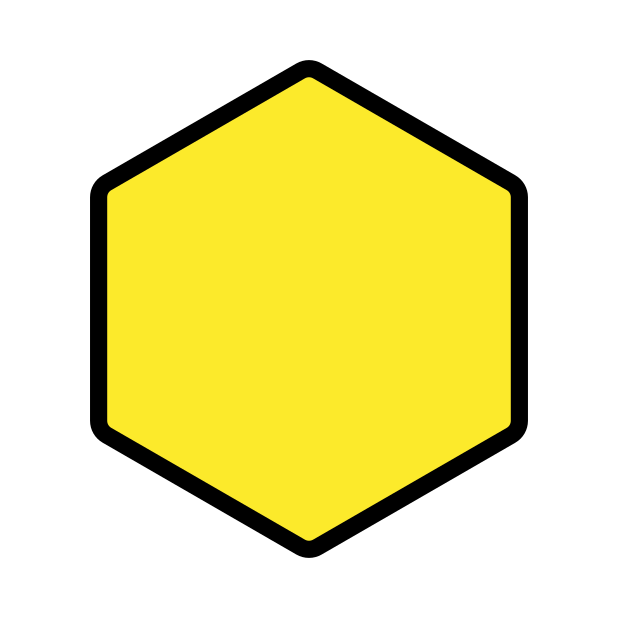
yellow hexagon